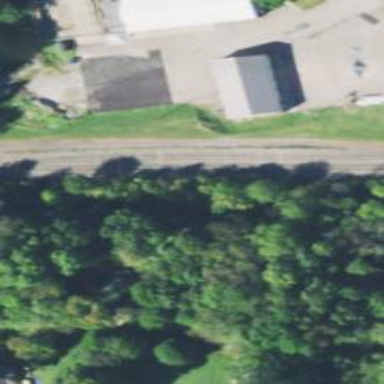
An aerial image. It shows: Railway track.